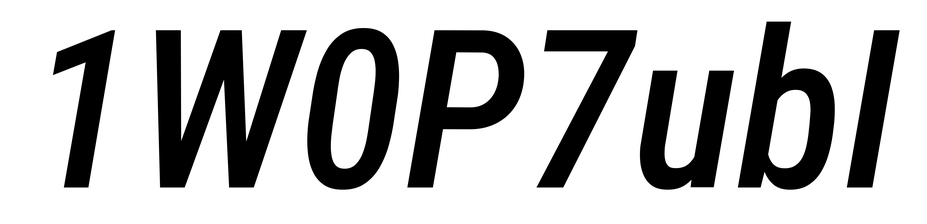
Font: Roboto-Italic_Condensed_Medium_Italic